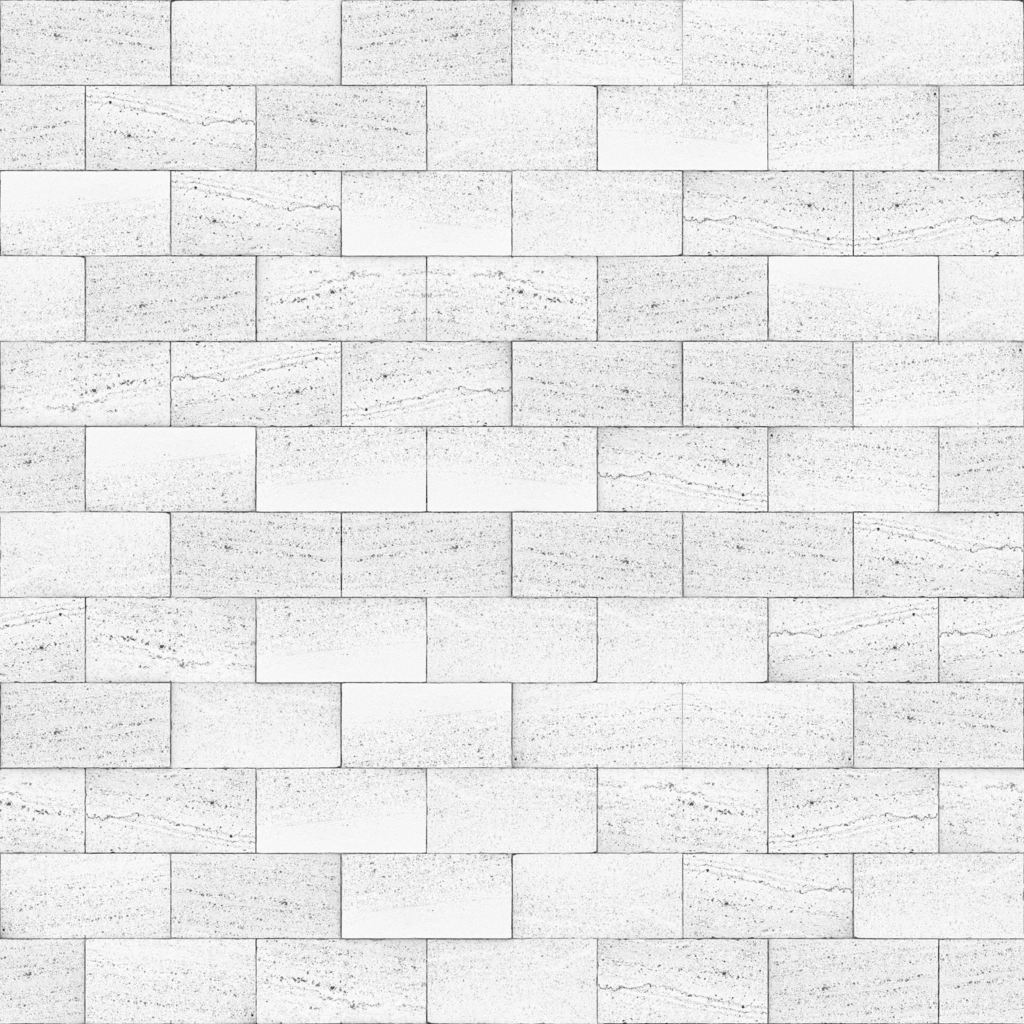
Texture map type: AmbientOcclusion